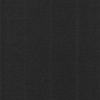
Label: dusty